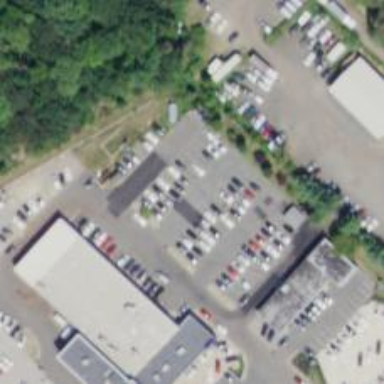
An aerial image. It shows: Car rental facility.